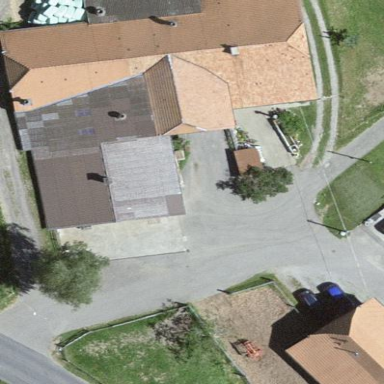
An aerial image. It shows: Farm building.